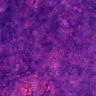
Metastatic tissue present: no